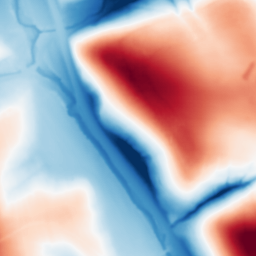
Category: multiscale
Decomposition family: dog
Decomposition parameters: sigma_low: 1
sigma_high: 50
Upsampling method: sinc_hamming
Upsampling parameters: scale: 4
kernel_size: 16
Upsampling scale: 4